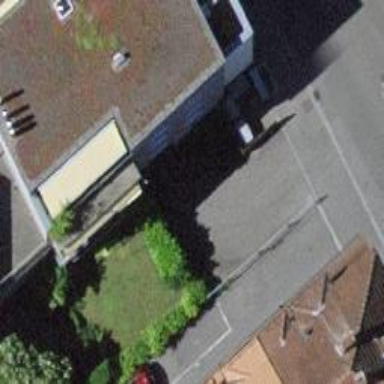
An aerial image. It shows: Parking entrance.